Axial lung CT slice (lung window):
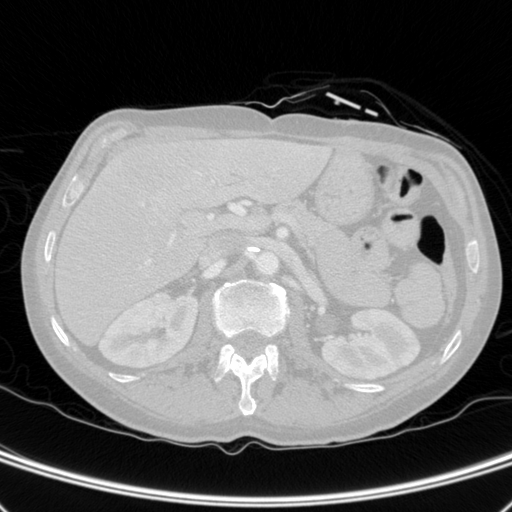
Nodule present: no